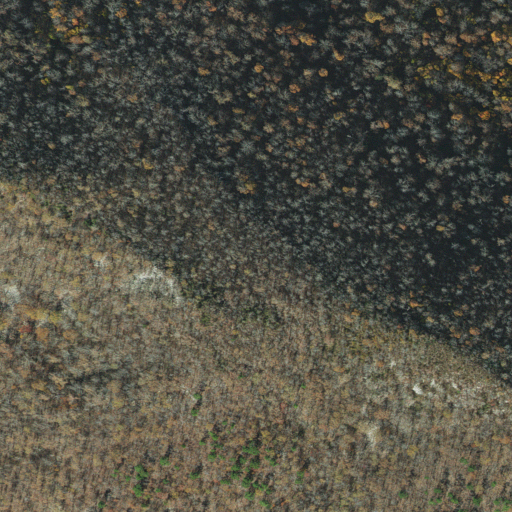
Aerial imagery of ridge(s) in Arkansas named Fourche Mountain containing deciduous forest and mixed forest